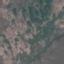
Label: HerbaceousVegetation